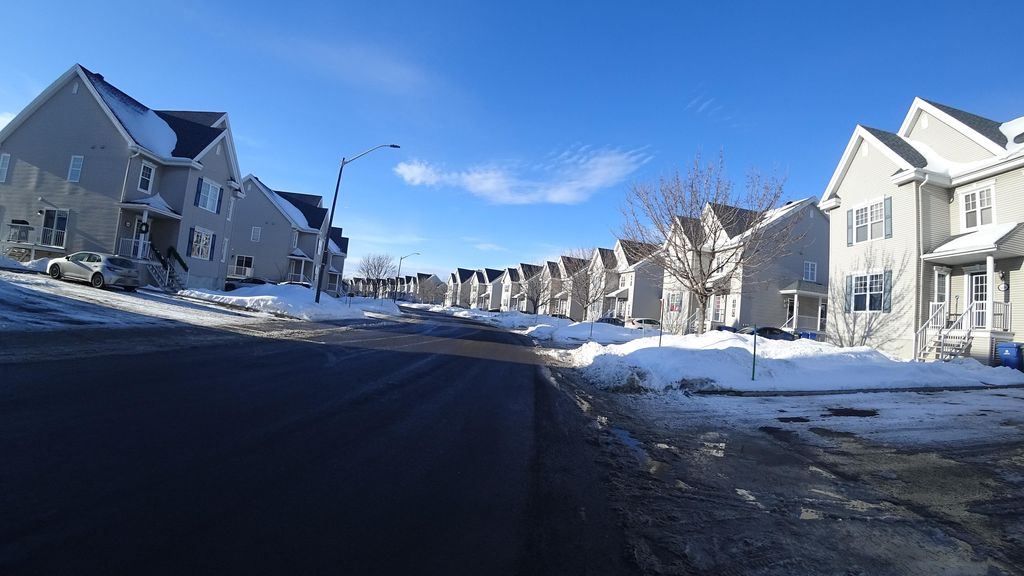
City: quebec_city